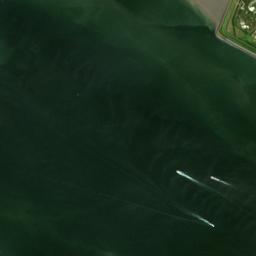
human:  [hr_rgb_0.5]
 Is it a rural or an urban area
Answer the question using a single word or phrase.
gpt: rural

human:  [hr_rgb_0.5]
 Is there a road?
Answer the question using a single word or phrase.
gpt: yes

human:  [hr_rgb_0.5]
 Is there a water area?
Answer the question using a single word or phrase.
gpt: yes

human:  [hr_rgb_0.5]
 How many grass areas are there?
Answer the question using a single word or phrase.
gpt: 9

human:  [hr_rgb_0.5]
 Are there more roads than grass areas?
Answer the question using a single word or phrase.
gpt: no

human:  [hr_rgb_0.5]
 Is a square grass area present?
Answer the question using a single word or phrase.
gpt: no

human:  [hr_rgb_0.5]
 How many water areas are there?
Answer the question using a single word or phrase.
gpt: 4

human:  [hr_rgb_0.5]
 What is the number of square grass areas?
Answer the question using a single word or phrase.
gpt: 0

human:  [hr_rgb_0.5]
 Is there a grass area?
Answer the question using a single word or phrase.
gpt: yes

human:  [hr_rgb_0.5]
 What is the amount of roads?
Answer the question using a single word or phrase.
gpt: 4

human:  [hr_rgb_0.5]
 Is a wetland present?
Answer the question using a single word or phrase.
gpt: yes

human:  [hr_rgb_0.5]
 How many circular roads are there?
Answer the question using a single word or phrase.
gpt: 0

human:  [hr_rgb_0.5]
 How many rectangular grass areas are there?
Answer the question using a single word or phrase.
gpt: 0

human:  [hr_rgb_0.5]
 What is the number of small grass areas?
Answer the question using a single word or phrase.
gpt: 0

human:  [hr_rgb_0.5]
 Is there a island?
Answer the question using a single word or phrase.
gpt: yes

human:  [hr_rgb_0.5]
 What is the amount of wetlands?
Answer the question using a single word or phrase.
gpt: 2

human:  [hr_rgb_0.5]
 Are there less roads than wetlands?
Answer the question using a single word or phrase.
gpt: no

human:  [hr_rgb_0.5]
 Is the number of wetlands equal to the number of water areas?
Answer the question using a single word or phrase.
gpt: no

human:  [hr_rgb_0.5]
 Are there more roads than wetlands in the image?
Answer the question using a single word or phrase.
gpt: yes

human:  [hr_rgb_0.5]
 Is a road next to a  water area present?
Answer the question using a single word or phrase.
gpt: yes

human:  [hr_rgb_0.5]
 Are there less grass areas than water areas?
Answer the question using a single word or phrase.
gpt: no

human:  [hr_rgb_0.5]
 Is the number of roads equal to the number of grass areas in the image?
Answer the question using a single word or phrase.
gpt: no

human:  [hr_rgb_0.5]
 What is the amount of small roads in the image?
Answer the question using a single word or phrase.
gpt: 4

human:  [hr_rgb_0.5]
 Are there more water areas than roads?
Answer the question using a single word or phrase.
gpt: no

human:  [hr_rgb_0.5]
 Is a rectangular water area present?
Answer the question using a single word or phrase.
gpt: yes

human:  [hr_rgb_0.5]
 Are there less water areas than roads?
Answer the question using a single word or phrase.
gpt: no

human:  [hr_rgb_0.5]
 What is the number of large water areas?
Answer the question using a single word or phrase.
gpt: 3

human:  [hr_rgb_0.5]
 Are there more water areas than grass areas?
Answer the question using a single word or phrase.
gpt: no

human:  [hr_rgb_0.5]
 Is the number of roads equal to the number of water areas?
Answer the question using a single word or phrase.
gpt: yes

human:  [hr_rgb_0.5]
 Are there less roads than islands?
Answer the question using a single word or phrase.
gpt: no

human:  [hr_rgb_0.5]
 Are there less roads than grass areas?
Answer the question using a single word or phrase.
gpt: yes

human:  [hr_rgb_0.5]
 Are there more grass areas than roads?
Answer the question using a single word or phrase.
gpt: yes

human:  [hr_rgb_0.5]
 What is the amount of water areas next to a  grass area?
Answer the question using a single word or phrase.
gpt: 3

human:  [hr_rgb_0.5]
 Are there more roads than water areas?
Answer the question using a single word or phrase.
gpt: no

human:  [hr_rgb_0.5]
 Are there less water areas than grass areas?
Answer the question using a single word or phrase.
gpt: yes

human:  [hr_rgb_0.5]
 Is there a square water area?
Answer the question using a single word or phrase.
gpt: no

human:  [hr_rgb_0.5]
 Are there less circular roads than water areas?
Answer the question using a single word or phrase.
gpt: yes

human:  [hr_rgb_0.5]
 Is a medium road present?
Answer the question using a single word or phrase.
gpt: no

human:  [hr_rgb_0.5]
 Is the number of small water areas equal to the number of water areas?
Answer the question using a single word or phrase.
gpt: no

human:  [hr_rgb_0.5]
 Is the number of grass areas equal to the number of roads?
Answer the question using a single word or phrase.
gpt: no

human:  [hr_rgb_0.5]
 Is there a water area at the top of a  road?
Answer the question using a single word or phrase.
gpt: yes

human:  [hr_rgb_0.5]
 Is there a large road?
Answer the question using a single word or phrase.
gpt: no

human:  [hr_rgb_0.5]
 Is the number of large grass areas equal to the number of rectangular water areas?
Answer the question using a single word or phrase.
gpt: no

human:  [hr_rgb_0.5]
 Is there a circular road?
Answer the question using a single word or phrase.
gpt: no

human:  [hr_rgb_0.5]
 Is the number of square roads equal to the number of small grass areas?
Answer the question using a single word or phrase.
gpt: yes

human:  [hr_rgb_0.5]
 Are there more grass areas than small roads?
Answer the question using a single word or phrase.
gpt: yes

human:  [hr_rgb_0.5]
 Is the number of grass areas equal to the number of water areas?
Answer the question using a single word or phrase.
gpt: no

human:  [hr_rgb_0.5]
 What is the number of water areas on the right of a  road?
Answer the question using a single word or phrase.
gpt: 3

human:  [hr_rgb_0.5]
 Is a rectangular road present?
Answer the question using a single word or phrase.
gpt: no

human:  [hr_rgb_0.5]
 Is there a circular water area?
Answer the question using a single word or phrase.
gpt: no

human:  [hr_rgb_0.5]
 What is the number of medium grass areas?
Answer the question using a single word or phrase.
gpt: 1

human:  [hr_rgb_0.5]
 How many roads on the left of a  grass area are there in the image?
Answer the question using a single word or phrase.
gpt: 2

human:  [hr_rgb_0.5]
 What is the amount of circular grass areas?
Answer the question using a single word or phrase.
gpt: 0

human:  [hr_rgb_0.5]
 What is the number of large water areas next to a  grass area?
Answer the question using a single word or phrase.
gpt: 2

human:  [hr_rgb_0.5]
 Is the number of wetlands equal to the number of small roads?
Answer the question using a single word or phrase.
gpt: no

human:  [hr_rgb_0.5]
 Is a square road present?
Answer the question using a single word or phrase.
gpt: no

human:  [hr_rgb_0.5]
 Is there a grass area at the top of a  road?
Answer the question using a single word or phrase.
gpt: yes

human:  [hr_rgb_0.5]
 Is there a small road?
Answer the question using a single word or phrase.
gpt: yes

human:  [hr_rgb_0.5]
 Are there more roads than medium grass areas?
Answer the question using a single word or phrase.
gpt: yes

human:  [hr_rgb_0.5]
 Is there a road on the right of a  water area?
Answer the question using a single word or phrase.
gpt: no

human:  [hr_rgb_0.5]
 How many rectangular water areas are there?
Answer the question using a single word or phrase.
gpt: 1

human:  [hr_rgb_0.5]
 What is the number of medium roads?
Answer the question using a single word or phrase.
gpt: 0

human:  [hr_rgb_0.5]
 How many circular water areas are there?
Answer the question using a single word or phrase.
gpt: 0

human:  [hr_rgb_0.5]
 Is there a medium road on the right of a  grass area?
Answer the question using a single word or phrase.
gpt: no